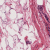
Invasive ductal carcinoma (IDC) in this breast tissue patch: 0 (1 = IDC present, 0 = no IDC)